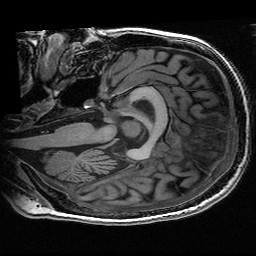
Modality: T1w
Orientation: sagittal
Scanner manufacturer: ge
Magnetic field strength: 3 T
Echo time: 0.00318 s